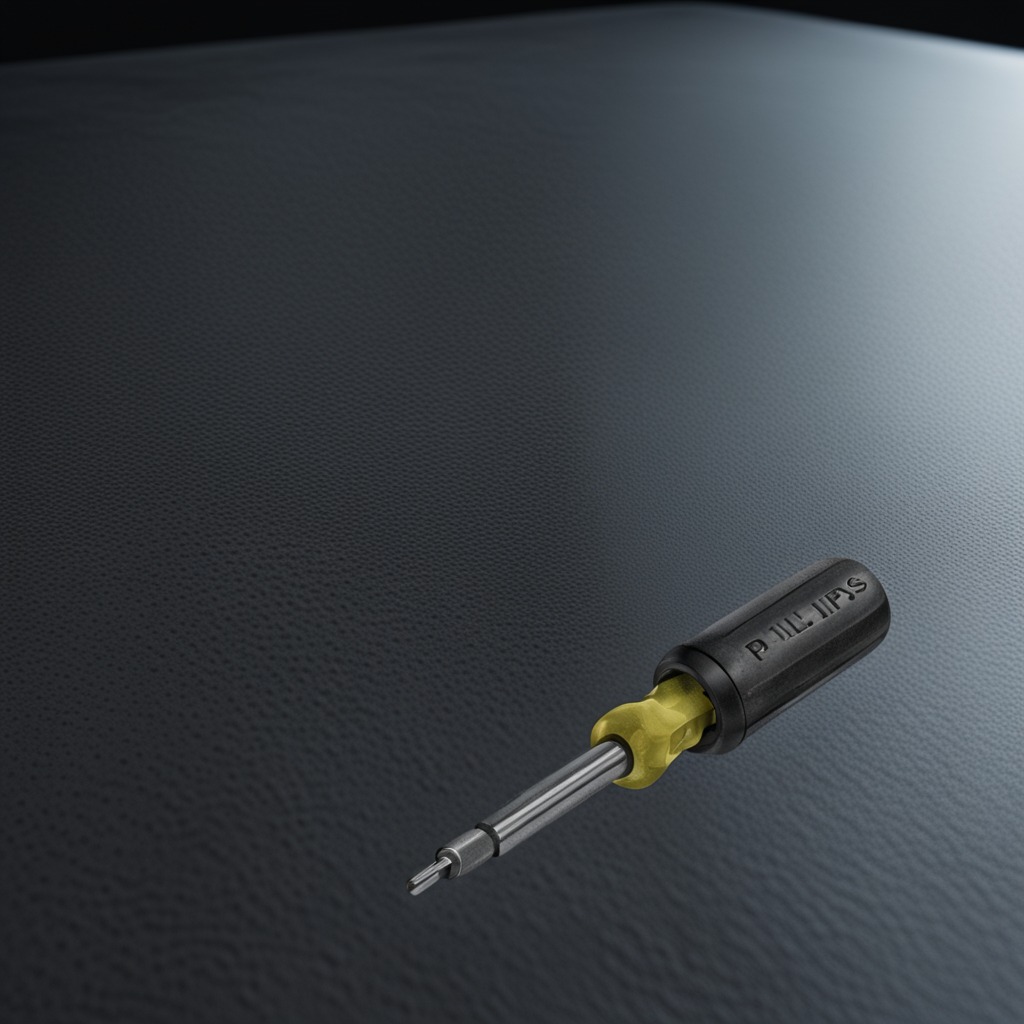
A screwdriver is lying on a clean granite table inside a workshop at night dim ambient light soft shadows worn but